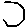
Label: hexagon